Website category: book
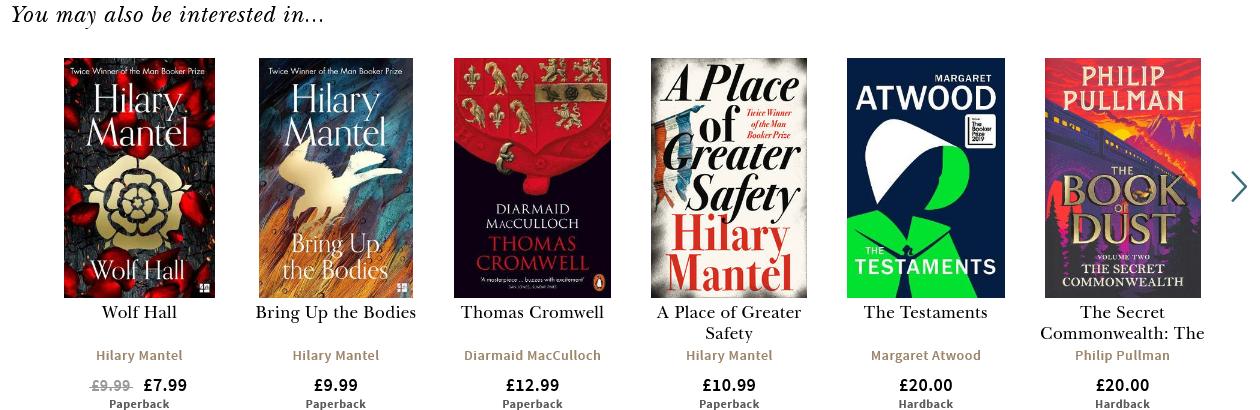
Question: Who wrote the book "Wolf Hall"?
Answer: Hilary Mantel

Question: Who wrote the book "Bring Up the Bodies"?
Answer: Hilary Mantel

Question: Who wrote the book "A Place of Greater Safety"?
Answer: Hilary Mantel

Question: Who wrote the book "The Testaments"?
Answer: Margaret Atwood

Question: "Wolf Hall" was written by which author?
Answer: Hilary Mantel

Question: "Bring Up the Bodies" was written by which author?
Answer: Hilary Mantel

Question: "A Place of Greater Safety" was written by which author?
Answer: Hilary Mantel

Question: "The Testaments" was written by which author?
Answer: Margaret Atwood

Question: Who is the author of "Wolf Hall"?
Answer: Hilary Mantel

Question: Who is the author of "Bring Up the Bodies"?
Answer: Hilary Mantel

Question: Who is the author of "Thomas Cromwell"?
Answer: Diarmaid MacCulloch

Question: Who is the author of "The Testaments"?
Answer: Margaret Atwood

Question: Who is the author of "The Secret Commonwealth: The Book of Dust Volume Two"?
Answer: Philip Pullman

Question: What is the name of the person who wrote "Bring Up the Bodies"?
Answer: Hilary Mantel

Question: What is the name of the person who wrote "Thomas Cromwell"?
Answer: Diarmaid MacCulloch

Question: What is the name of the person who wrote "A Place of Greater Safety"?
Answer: Hilary Mantel

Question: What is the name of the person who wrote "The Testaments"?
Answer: Margaret Atwood

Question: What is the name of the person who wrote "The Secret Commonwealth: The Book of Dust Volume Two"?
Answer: Philip Pullman

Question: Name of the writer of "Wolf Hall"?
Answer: Hilary Mantel

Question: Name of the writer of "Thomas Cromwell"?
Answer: Diarmaid MacCulloch

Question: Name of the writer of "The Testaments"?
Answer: Margaret Atwood

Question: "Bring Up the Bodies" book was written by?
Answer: Hilary Mantel

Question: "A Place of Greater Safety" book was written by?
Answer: Hilary Mantel

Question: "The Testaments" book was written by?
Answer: Margaret Atwood

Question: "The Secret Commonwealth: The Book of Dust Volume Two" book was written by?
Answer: Philip Pullman

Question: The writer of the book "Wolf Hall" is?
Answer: Hilary Mantel

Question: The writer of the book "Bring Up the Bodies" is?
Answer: Hilary Mantel

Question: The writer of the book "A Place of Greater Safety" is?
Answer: Hilary Mantel

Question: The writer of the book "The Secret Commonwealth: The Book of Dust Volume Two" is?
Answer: Philip Pullman

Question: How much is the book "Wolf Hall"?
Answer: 7.99

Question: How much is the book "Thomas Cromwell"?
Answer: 12.99

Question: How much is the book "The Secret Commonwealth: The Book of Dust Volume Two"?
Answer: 20.00

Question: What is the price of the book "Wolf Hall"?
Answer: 7.99

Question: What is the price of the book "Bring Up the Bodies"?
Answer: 9.99

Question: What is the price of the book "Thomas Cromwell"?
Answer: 12.99

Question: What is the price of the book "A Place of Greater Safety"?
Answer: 10.99

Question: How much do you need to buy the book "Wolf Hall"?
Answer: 7.99

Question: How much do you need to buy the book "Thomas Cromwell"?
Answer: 12.99

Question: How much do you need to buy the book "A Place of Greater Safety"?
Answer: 10.99

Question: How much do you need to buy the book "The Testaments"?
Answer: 20.00

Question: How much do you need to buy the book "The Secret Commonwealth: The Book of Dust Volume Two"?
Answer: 20.00

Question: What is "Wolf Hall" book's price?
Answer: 7.99

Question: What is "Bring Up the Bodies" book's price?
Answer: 9.99

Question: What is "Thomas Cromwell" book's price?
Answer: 12.99

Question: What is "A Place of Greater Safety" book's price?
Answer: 10.99

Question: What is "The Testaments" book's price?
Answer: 20.00

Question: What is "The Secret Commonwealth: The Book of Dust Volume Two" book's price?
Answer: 20.00

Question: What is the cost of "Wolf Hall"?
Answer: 7.99

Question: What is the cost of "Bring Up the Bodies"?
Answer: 9.99

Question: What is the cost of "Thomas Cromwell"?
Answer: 12.99

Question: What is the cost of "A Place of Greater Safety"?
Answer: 10.99

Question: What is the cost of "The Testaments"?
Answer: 20.00

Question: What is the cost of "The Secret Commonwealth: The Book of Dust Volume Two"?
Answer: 20.00

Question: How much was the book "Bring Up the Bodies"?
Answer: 9.99

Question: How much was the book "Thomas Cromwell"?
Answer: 12.99

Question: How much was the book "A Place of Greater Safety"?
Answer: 10.99

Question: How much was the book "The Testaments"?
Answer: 20.00

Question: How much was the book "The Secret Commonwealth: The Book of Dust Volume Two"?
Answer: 20.00

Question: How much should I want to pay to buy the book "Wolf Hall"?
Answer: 7.99

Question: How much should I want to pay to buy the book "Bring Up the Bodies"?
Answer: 9.99

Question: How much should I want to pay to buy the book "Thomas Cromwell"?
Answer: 12.99

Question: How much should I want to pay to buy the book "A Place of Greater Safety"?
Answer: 10.99

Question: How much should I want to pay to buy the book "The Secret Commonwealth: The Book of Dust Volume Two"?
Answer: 20.00

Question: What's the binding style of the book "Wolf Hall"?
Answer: Paperback